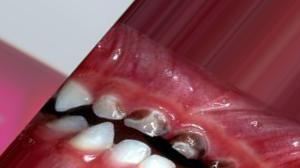
Condition: Caries